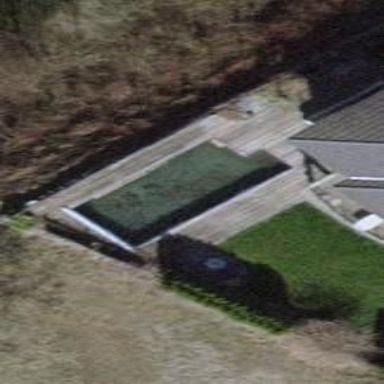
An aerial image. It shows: Swimming pool located in leisure land.